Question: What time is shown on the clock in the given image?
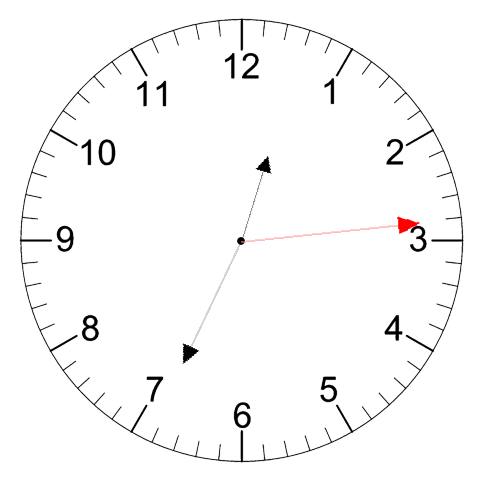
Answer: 12:34:14